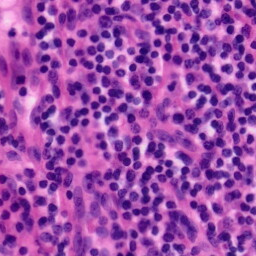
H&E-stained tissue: Tonsil